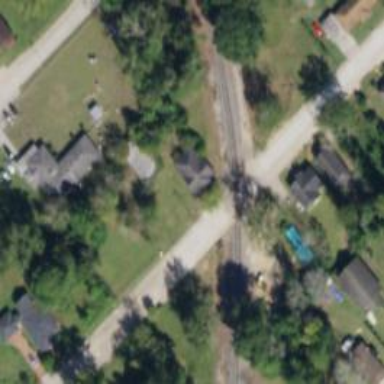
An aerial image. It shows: Railway level crossing.